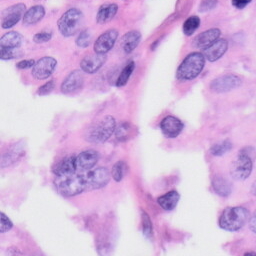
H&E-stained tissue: Skin